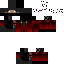
A male human skin with dark skin, wearing brown helmet dressed in a red hoodie and red pants, featuring a closed mouth.